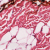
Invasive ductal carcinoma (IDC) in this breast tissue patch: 0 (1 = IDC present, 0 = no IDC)